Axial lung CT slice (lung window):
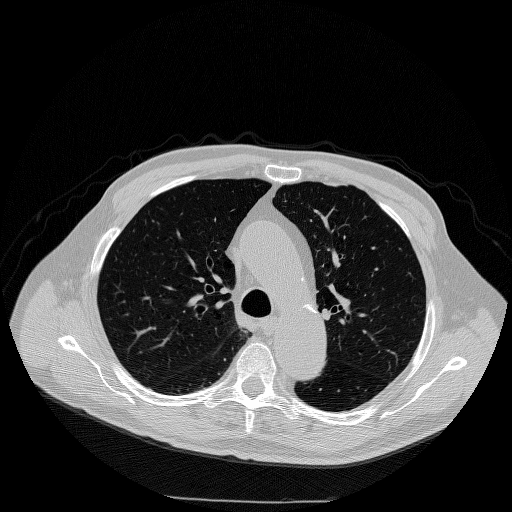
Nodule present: no